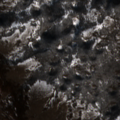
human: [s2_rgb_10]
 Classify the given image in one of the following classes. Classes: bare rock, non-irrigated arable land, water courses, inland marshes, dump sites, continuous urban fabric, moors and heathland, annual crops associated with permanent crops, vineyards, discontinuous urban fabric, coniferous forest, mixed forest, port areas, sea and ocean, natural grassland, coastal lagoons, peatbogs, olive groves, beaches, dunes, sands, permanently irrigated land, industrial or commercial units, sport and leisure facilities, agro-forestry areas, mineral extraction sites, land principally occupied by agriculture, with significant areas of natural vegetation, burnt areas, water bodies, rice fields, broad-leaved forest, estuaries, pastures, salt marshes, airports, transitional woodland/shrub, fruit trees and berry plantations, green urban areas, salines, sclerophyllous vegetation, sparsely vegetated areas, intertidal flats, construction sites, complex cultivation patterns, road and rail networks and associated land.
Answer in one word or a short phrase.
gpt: land principally occupied by agriculture, with significant areas of natural vegetation, broad-leaved forest, natural grassland, transitional woodland/shrub